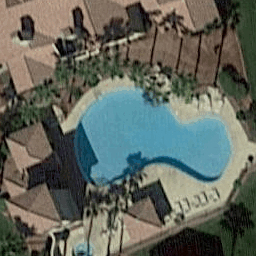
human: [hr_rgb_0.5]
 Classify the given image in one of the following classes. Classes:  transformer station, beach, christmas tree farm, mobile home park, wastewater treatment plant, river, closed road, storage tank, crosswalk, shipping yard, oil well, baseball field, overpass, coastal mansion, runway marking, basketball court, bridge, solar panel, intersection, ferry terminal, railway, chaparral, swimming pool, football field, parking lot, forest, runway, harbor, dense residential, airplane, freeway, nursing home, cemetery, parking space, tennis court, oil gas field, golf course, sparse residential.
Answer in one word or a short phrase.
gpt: swimming pool